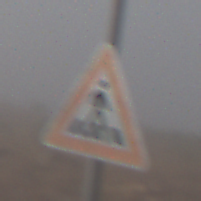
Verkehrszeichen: FussgaengerueberwegLinks
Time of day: MorningAfternoon
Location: Outdoor (Nature)
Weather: PartlyCloudy
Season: NotSpecified
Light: Natural